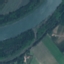
Label: River